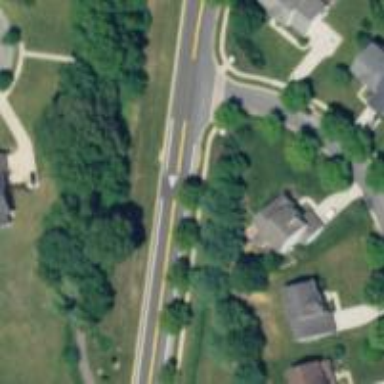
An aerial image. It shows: Footway along the road.